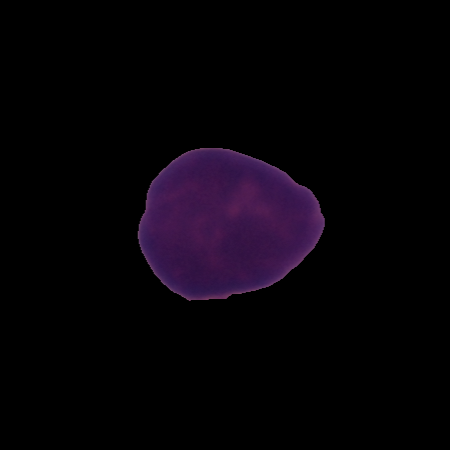
Label: healthy